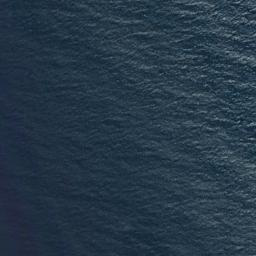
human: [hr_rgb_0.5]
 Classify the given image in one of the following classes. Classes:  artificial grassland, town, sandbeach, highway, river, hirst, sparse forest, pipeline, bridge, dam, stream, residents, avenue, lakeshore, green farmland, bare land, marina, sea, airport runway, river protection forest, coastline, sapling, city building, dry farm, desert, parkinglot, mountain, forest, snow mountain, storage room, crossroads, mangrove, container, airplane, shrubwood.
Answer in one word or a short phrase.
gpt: sea